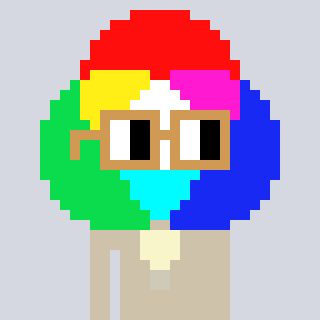
a pixel art character with square brown glasses, a color circle-shaped head and a bege-colored body on a cool background